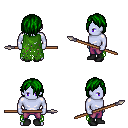
a pixel art fantasy rpg character, male body template, dark elf, purple skin, green tattered cape, magenta pants, green bangs hairstyle, black shoes, spear, four views (front, back, left, right), 2x2 character sprite sheet, small pixel art, hard edges, no anti-aliasing